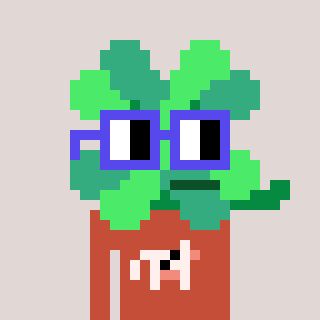
a pixel art character with square blue glasses, a clover-shaped head and a rust-colored body on a warm background